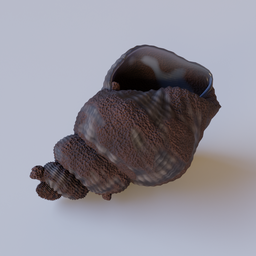
Label: animals